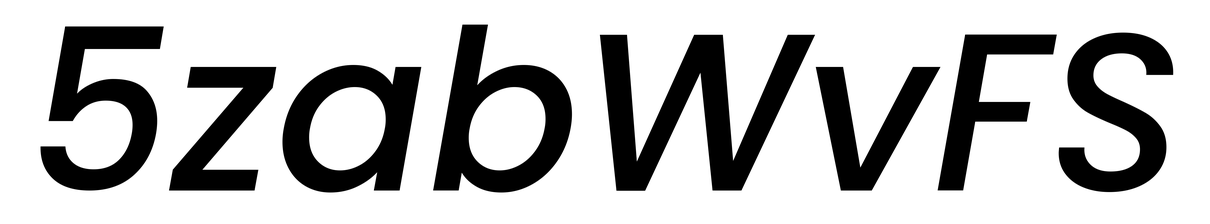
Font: Poppins-MediumItalic